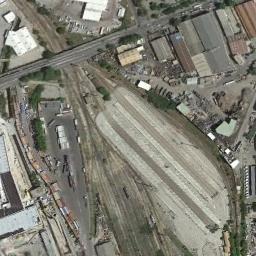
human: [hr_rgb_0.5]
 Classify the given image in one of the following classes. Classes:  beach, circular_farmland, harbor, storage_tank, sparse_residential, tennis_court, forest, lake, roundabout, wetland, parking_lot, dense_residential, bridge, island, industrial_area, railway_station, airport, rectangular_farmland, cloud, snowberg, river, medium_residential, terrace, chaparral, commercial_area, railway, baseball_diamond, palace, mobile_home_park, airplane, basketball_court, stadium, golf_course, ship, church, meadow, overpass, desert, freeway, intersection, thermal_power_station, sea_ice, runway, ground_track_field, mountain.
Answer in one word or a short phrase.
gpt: railway_station